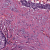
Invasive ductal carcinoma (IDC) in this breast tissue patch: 1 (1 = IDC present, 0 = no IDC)